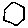
Label: hexagon